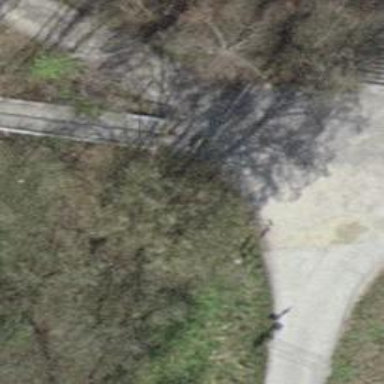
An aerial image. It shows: Paved path.